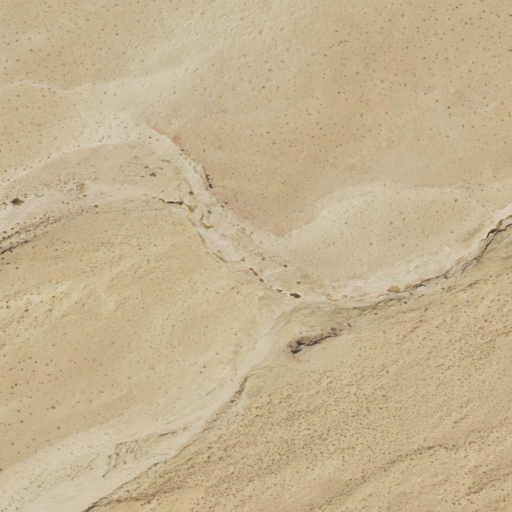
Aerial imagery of valley in Utah named Old Woman Wash containing only shrub